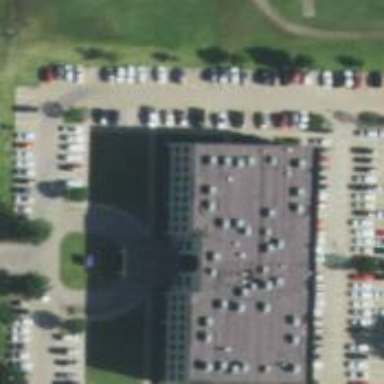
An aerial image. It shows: Healthcare clinic building.